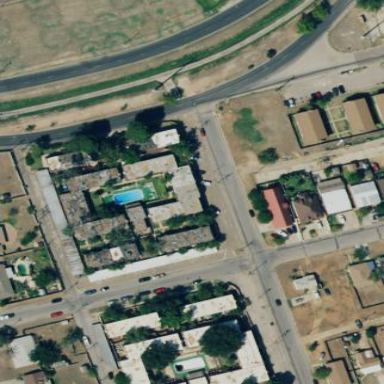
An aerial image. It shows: Residential area with apartments.